Interaction volume radius: 10 \u00c5
Interaction volume height: 10 \u00c5
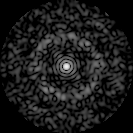
Disorder parameter: 0.8487